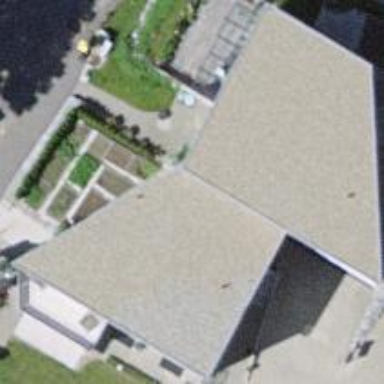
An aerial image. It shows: Detached building with flat roof.